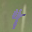
Label: 4